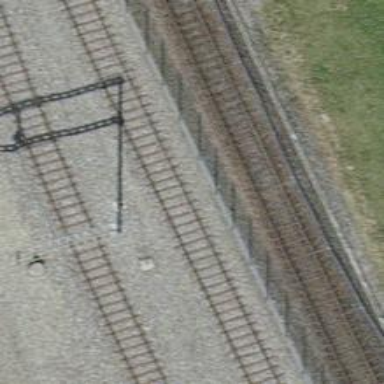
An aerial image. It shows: Rail spur service line with electrified contact lines for trains.